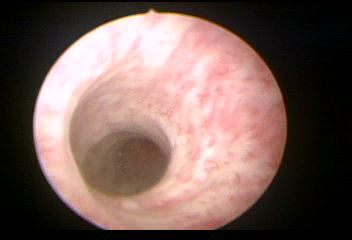
Modality: WLC
Class: Normal mucosa
Bladder cancer association: No